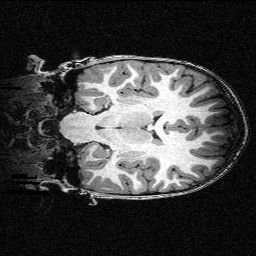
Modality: T1w
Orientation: coronal
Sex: female
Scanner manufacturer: siemens
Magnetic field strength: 3 T
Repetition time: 2.3 s
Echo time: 0.00336 s